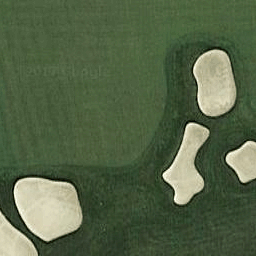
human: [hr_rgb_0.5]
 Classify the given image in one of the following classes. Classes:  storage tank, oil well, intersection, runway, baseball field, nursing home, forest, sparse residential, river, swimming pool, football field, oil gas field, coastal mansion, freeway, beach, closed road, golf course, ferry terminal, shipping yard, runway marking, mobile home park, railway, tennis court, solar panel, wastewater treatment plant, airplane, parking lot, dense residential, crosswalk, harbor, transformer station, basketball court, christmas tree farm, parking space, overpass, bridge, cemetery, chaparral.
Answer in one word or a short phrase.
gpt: golf course